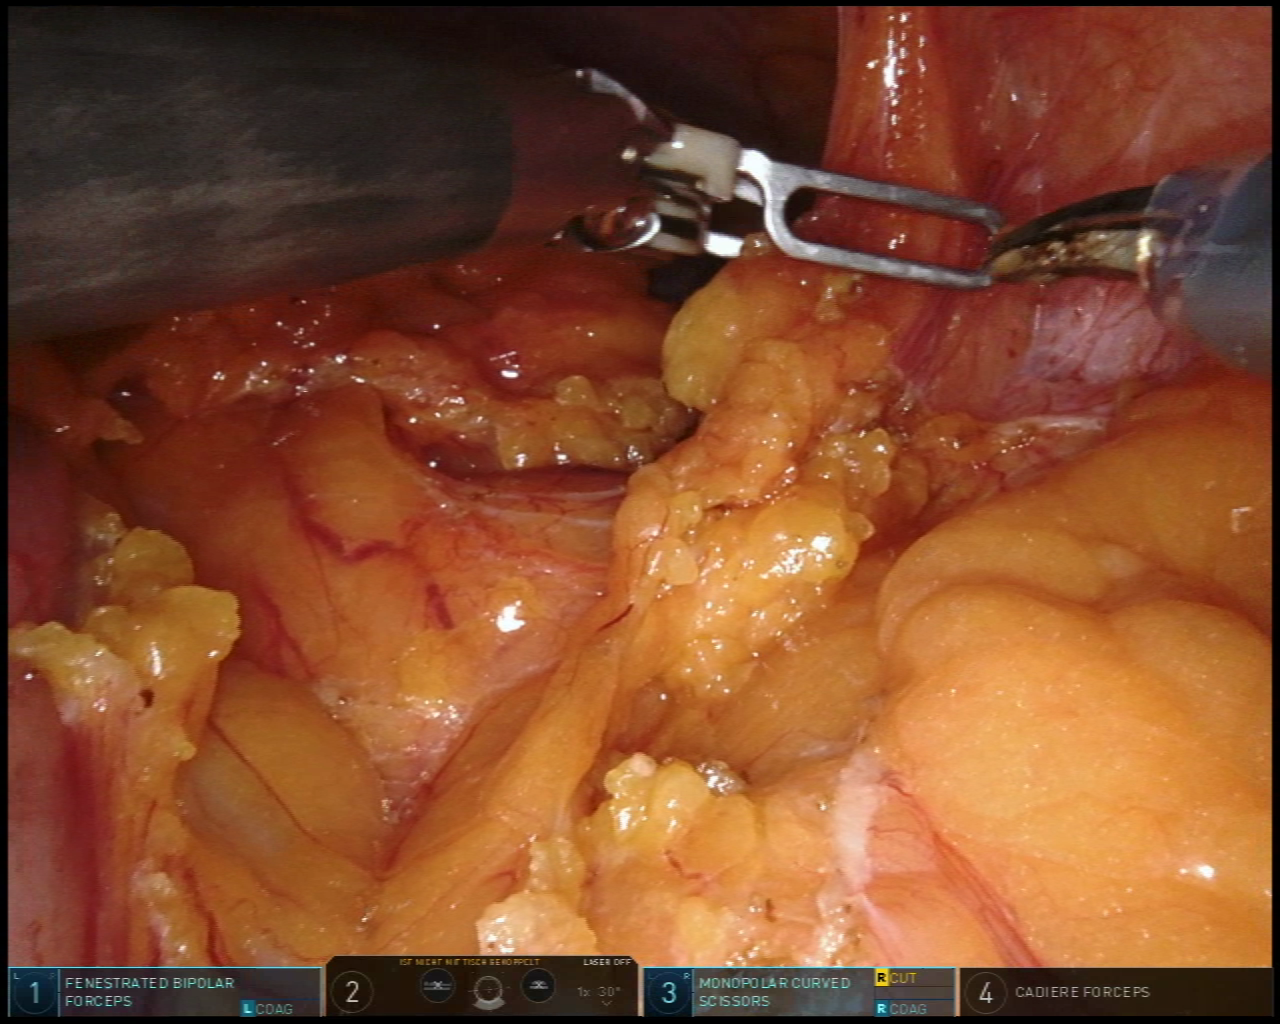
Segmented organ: abdominal_wall
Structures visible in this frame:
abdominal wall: yes
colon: yes
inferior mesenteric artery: no
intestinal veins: no
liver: no
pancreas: no
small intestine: no
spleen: no
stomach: no
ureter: no
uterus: no
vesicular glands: no